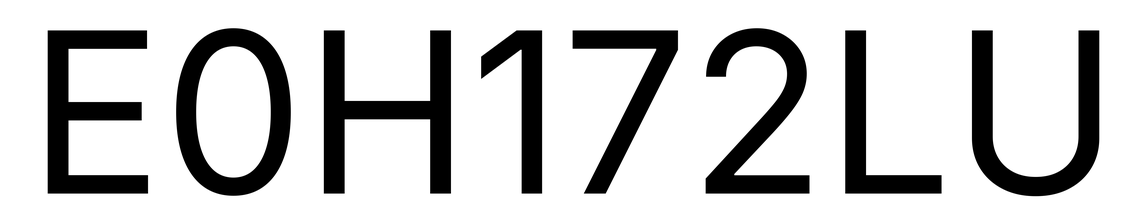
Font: Inter_Regular